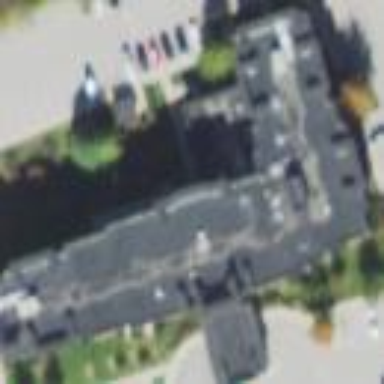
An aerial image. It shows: Hotel building.